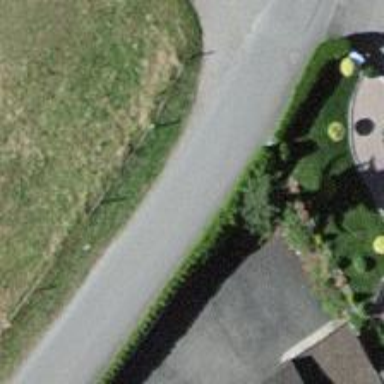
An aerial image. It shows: Hedge acting as barrier.